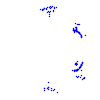
Particle: kaon